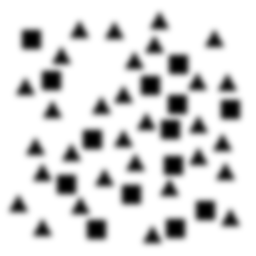
Squares: 14
Triangles: 30
Stars: 0
Total shapes: 44